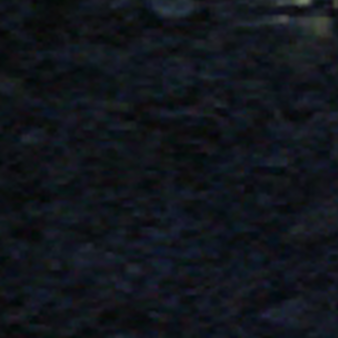
Label: other